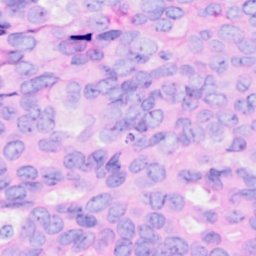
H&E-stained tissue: Breast